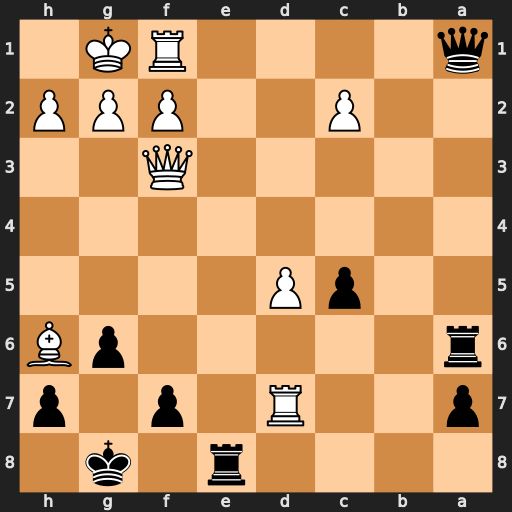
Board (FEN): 4r1k1/p2R1p1p/r5pB/2pP4/8/5Q2/2P2PPP/q4RK1
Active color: b
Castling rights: -
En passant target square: -
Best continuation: Qxf1+ Kxf1 Ra1+ Bc1 Rxc1+ Qd1 Rxd1#